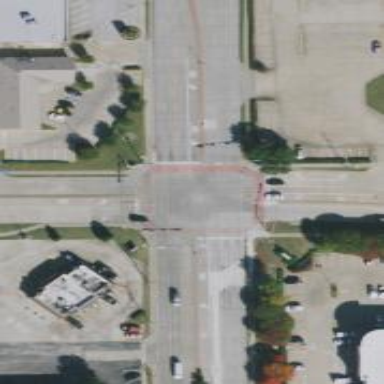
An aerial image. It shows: Crossing on the road.